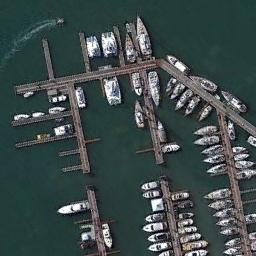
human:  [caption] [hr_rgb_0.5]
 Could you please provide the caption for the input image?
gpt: There are many yachts moored neatly on the sea side of the harbor, And there are still many spaces left .

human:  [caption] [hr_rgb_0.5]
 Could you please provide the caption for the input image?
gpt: Many ships are in the harbor .

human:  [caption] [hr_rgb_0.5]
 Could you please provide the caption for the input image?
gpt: The harbor has lots of neatly docked boats and a boat is moving in the waters .

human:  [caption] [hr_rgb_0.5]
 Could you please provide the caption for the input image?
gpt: There are many houses near the harbor .

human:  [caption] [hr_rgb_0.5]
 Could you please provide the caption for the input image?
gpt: There are many ships at the harbor .